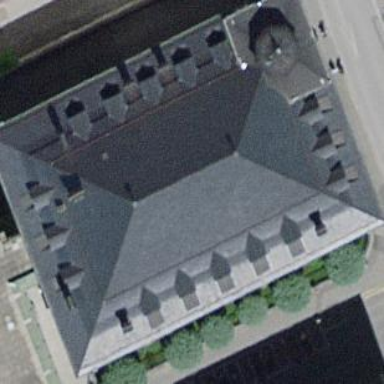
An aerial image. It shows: Government office building.